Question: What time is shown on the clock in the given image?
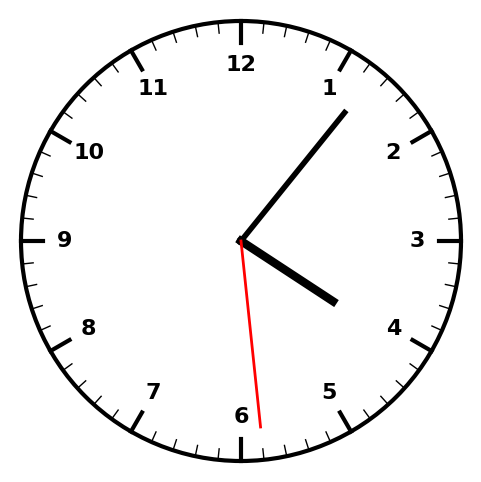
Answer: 04:06:29